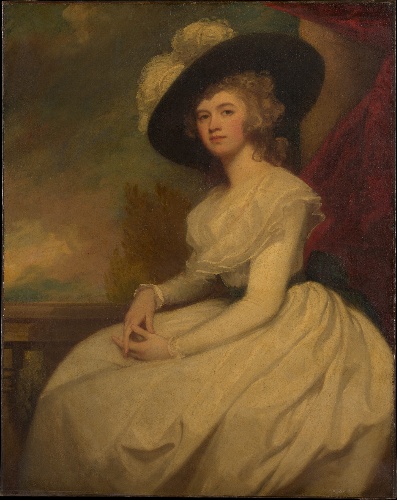
Title: Mrs. Bryan Cooke (Frances Puleston, 1765–1818)
Artist: George Romney
Artist bio: British, Beckside, Lancashire 1734–1802 Kendal, Cumbria
Date: ca. 1787–91
Object type: Painting
Classification: Paintings
Medium: Oil on canvas
Dimensions: 50 x 39 1/2 in. (127 x 100.3 cm)
Department: European Paintings
Credit line: Fletcher Fund, 1945
Accession year: 1945
Repository: Metropolitan Museum of Art, New York, NY
Tags: Portraits|Women